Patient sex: M
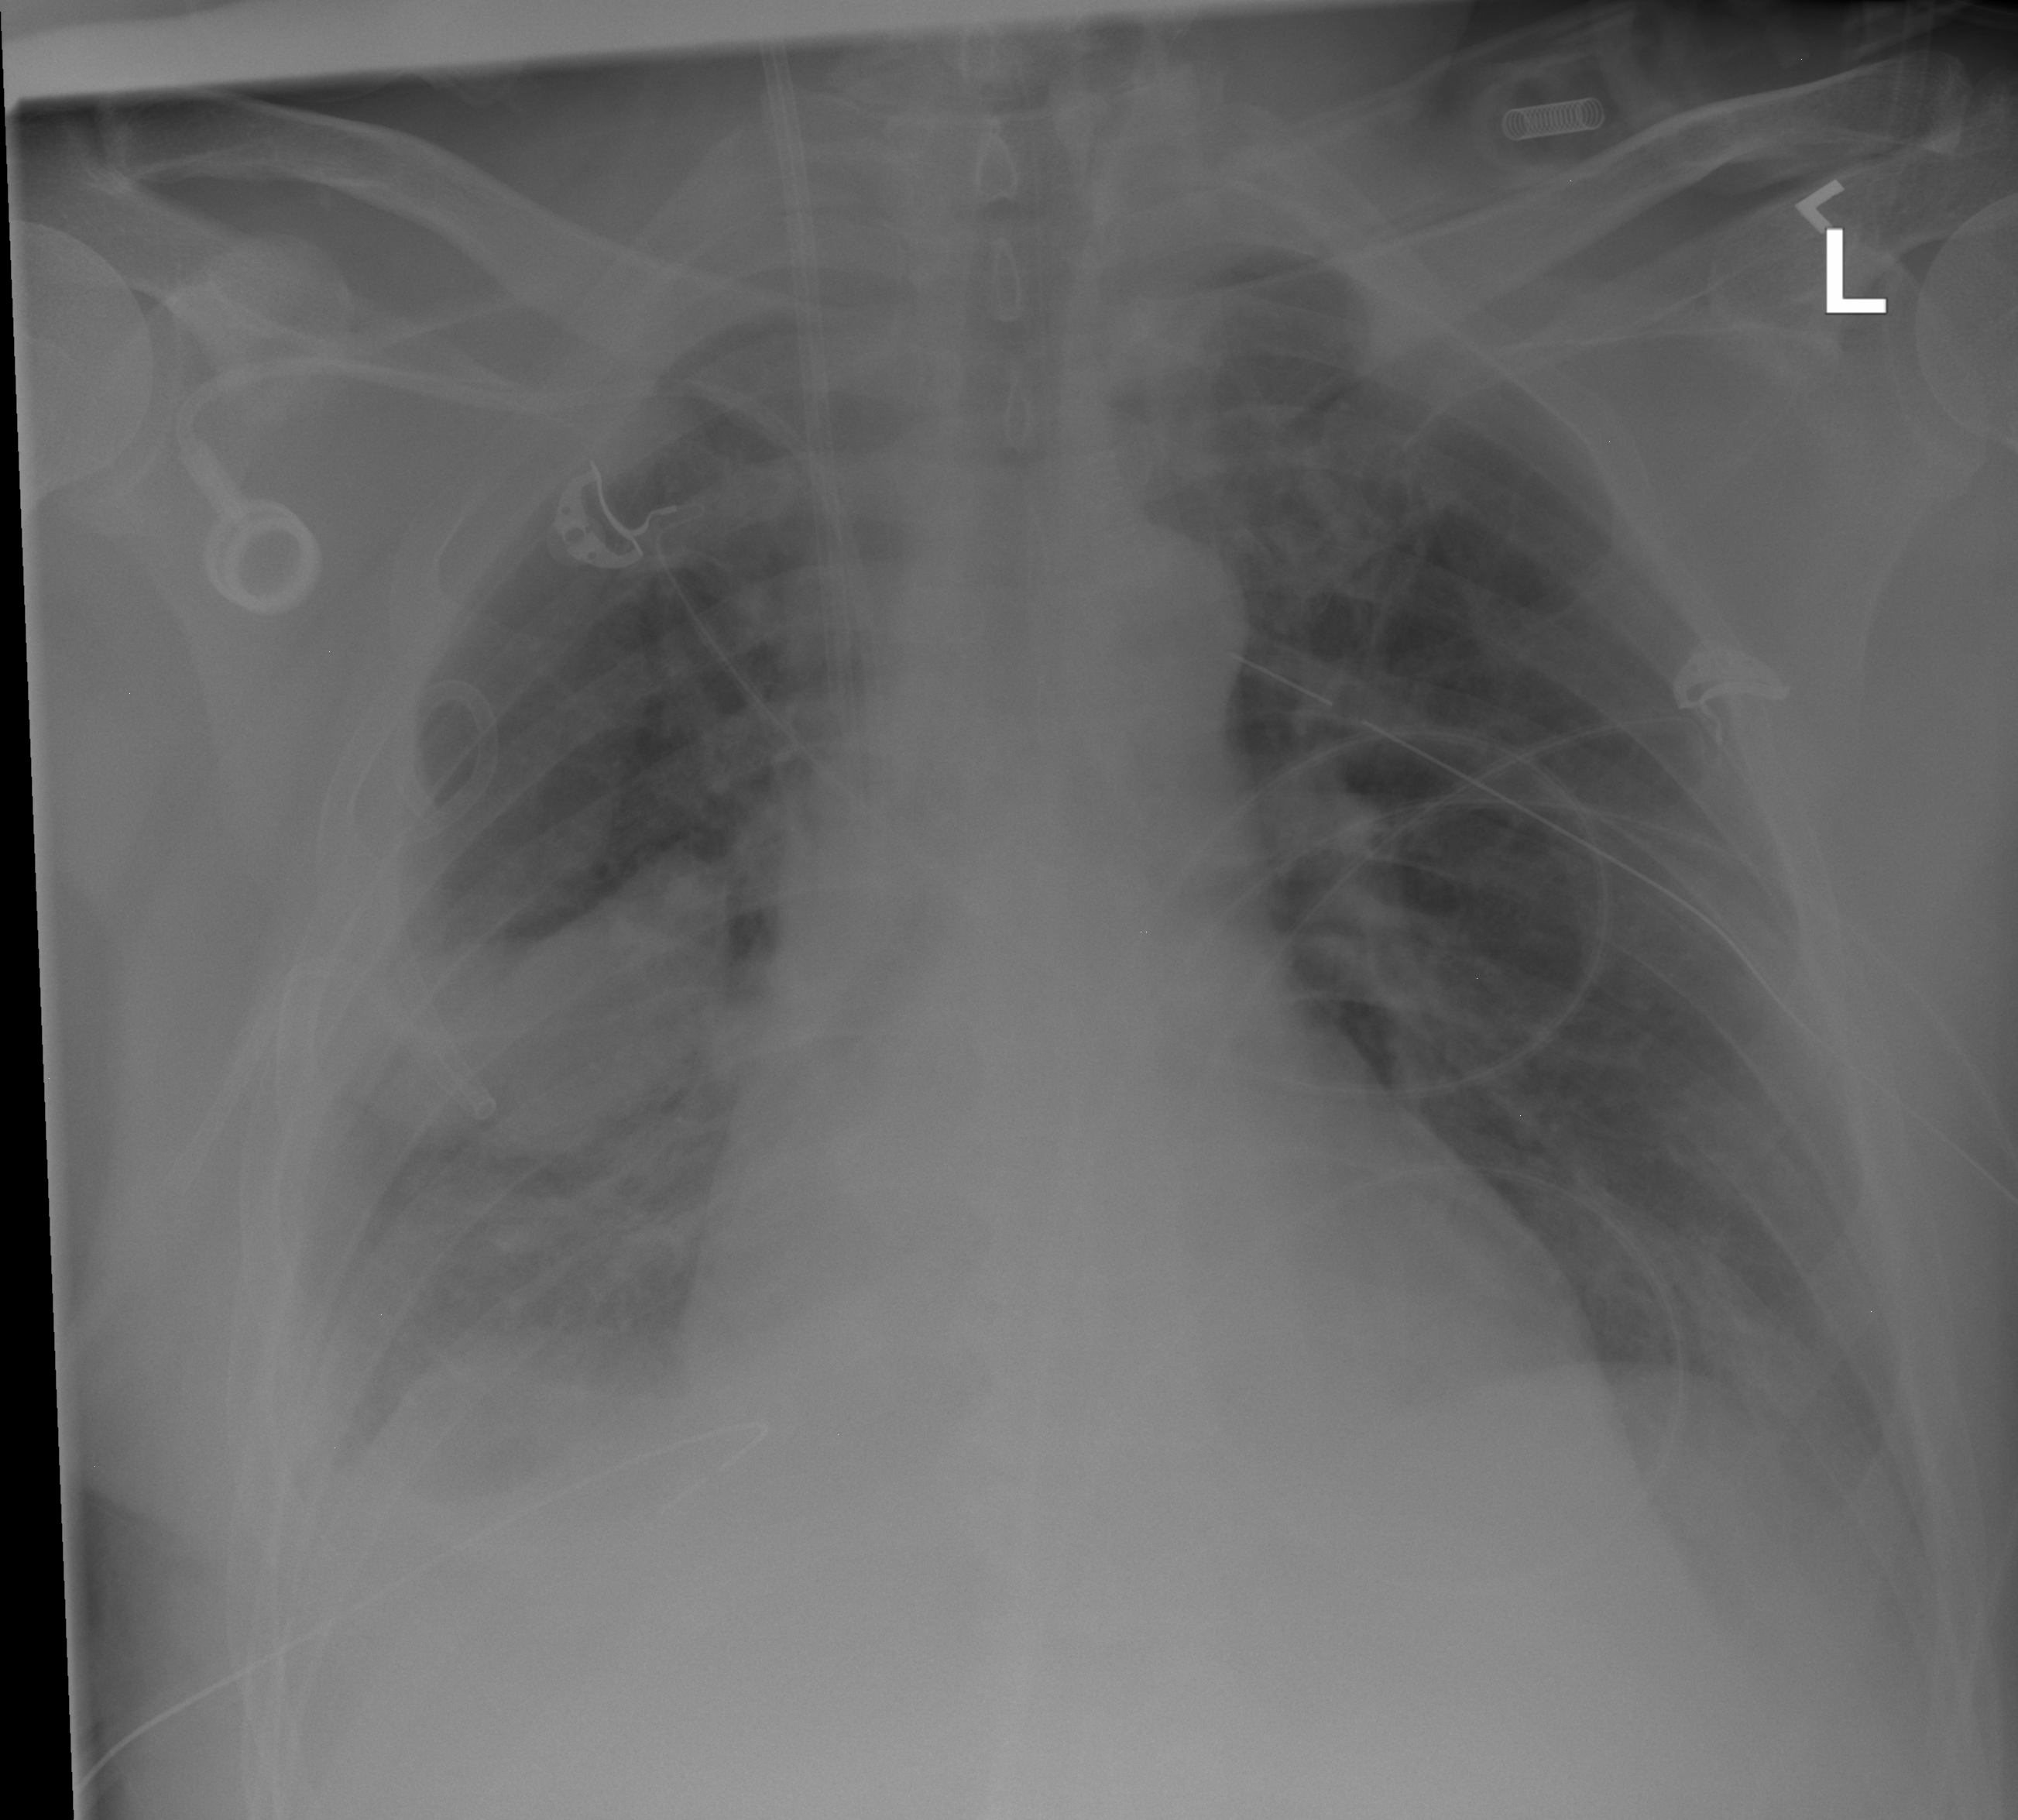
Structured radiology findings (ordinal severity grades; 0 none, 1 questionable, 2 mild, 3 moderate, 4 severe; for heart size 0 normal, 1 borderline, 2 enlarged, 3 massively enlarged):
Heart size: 2
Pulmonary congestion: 2
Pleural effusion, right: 3
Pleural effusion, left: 2
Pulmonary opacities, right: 2
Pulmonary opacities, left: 0
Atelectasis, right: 2
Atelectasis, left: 0